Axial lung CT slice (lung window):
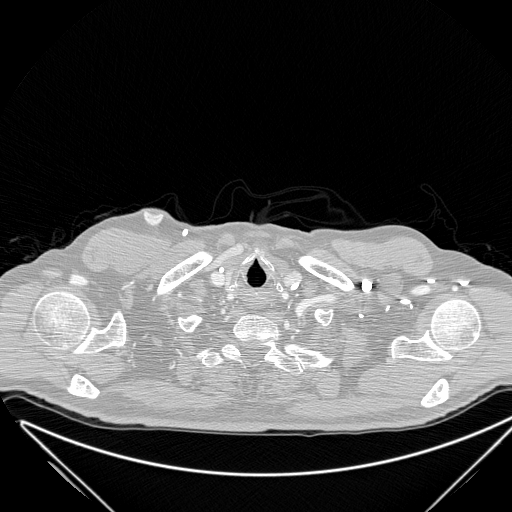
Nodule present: no